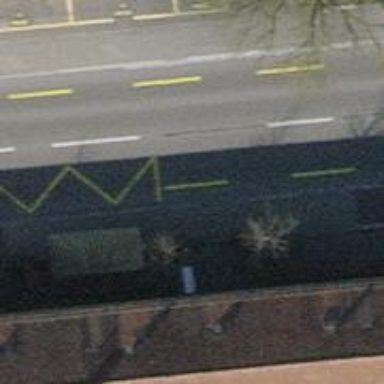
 serving as platform for public transportation."